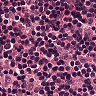
Metastatic tissue present: no